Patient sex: F
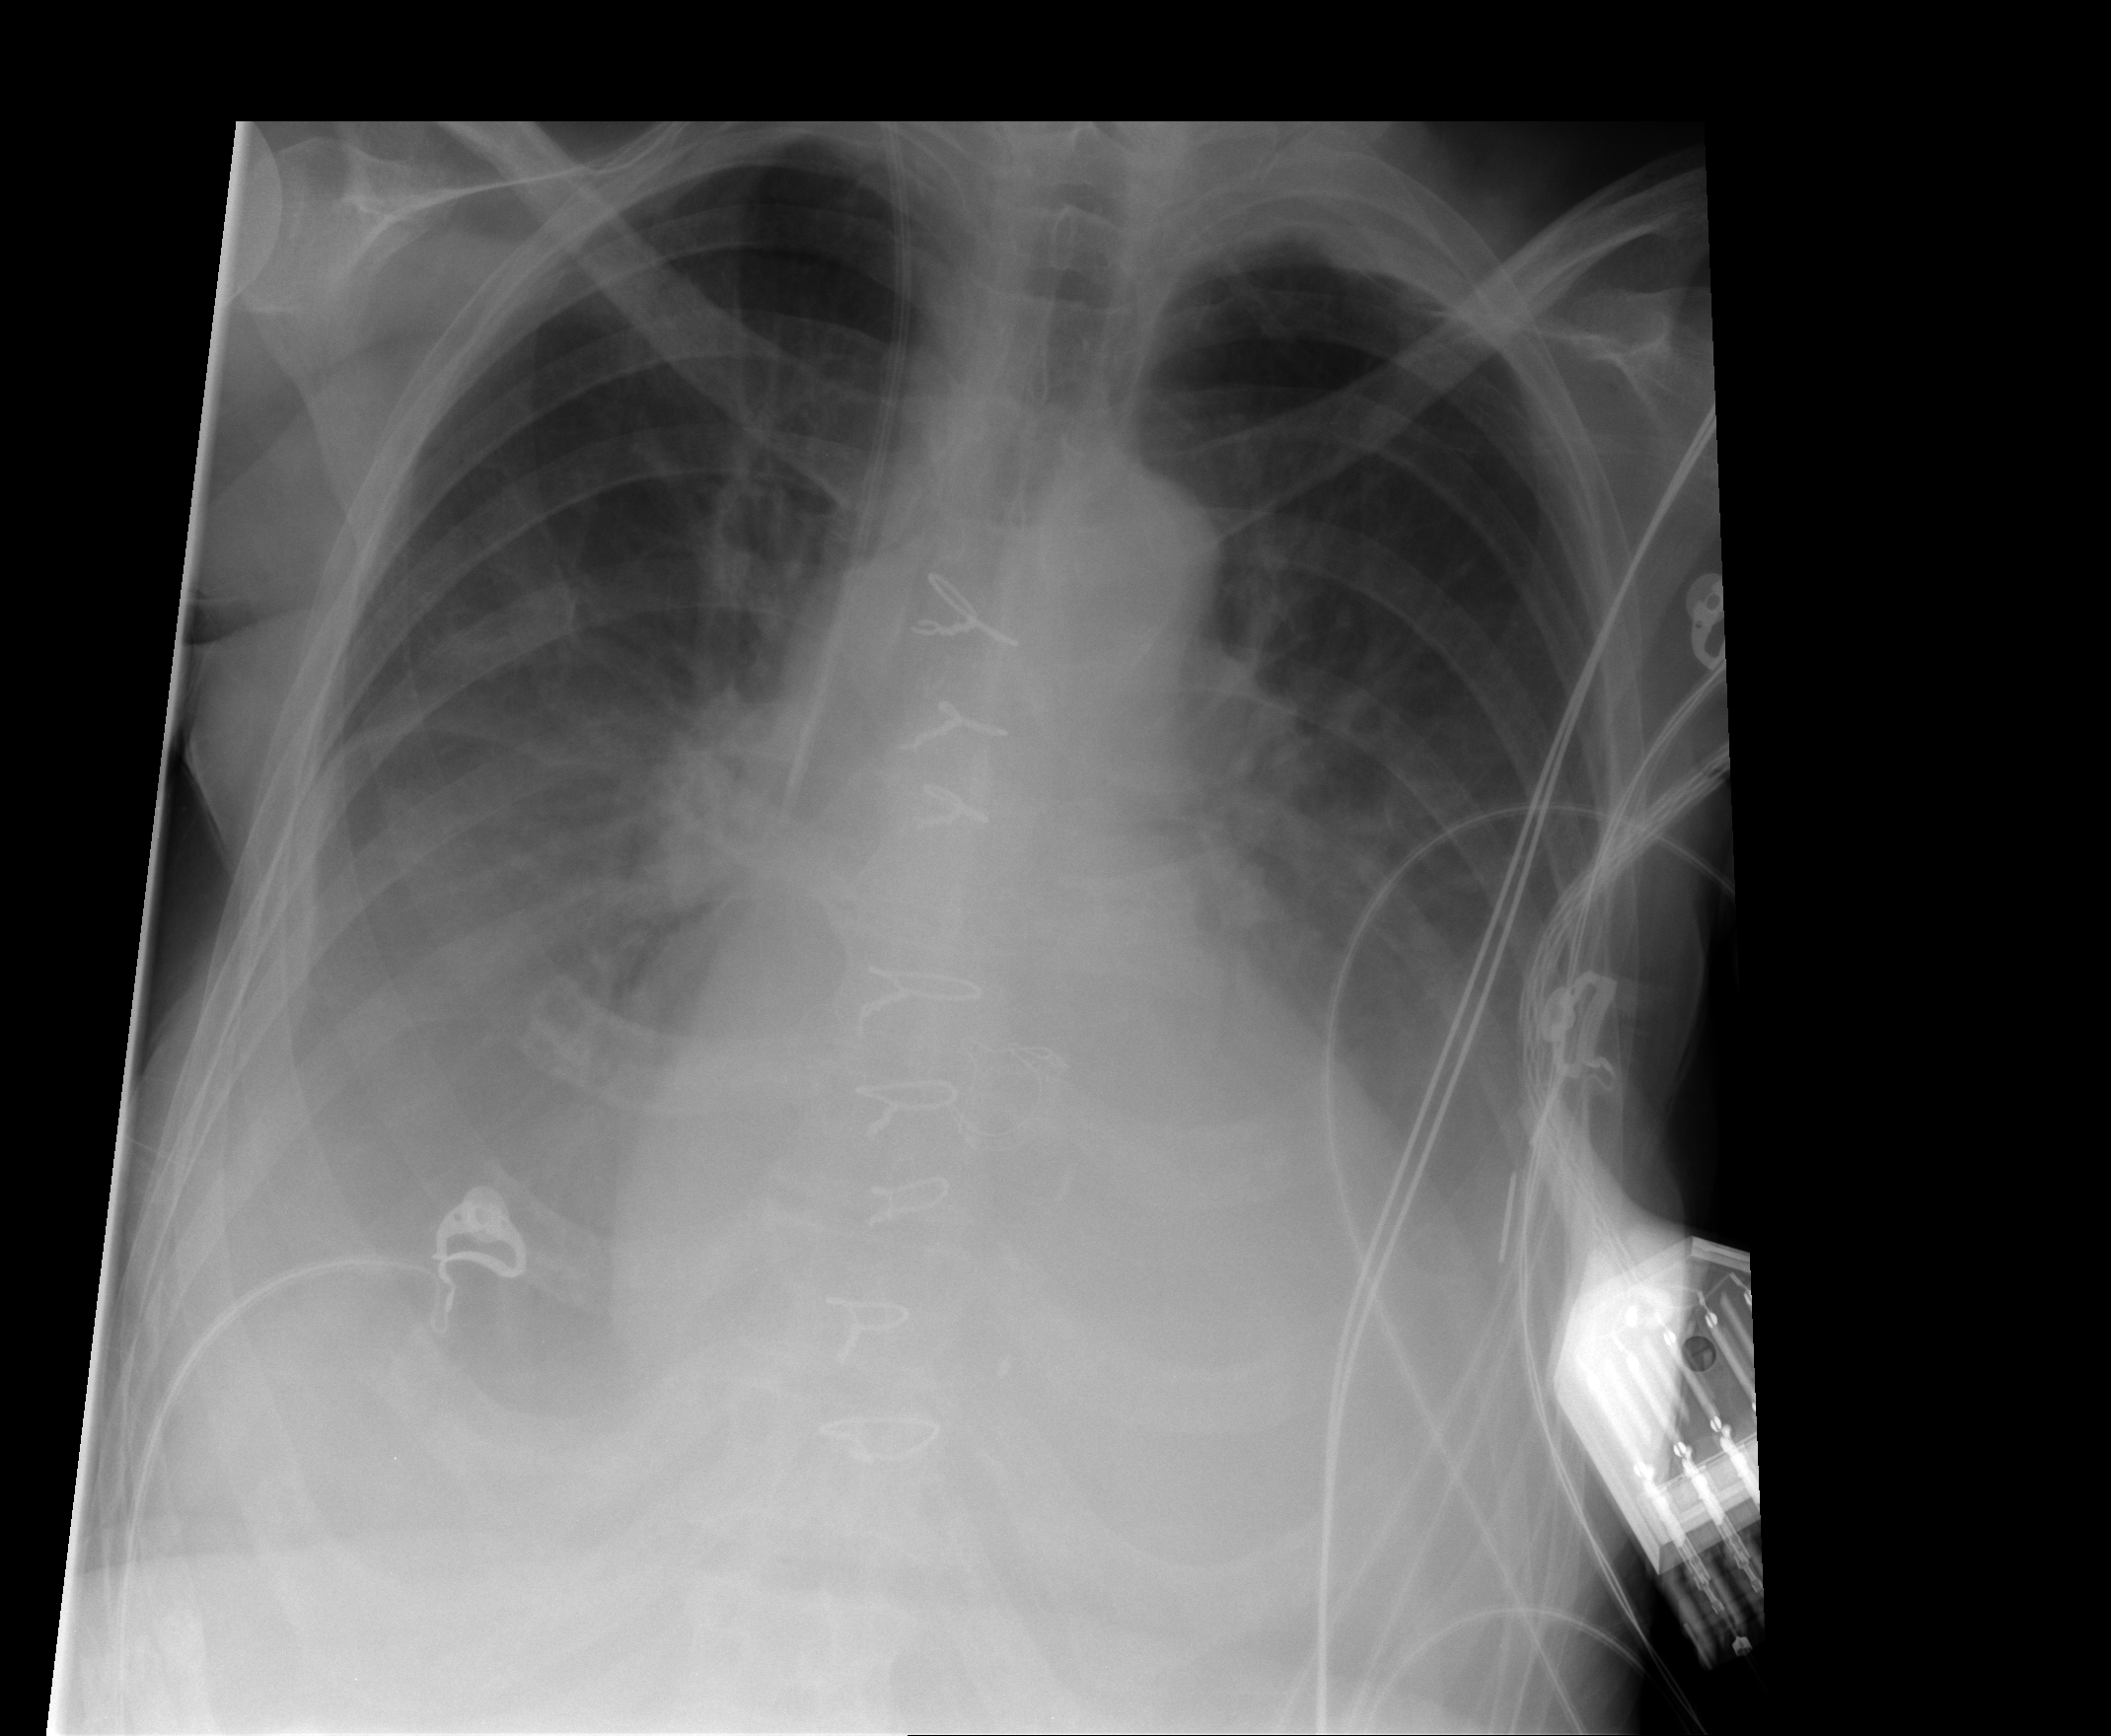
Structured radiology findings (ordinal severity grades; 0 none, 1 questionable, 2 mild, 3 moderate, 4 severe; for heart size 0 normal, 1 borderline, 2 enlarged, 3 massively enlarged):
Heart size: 2
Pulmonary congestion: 2
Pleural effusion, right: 3
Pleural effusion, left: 3
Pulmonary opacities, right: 0
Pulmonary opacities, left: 0
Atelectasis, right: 2
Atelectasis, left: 2